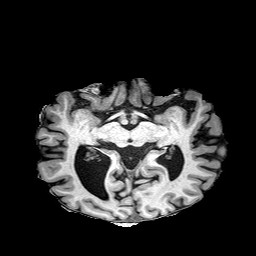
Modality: T1w
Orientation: coronal
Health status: healthy